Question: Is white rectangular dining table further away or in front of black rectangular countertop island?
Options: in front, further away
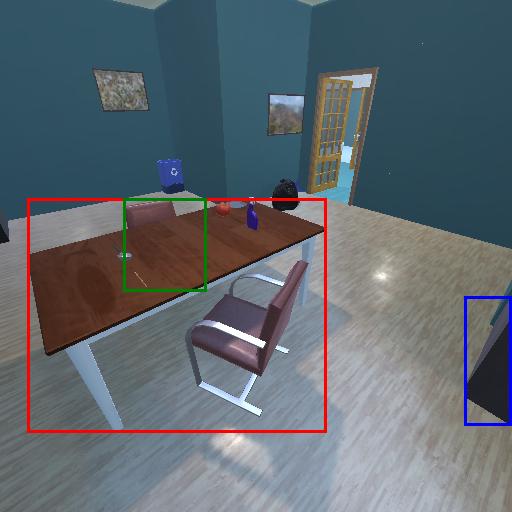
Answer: in front